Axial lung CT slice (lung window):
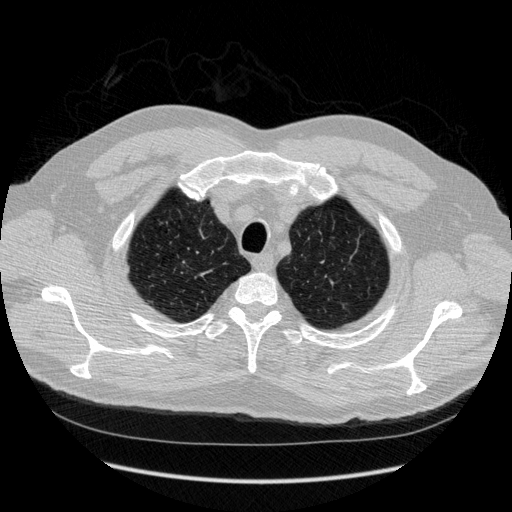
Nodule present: no